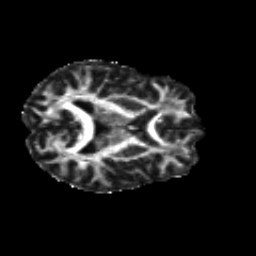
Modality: FA
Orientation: axial
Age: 23
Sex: female
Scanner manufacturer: siemens
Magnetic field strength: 3 T
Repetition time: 8.8 s
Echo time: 0.085 s